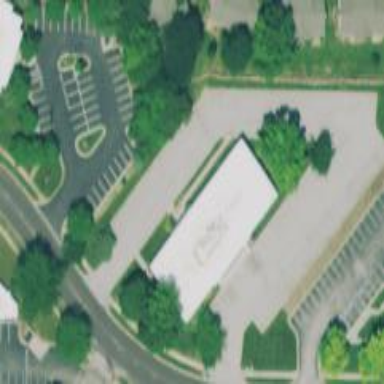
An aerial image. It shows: Commercial building.